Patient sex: M
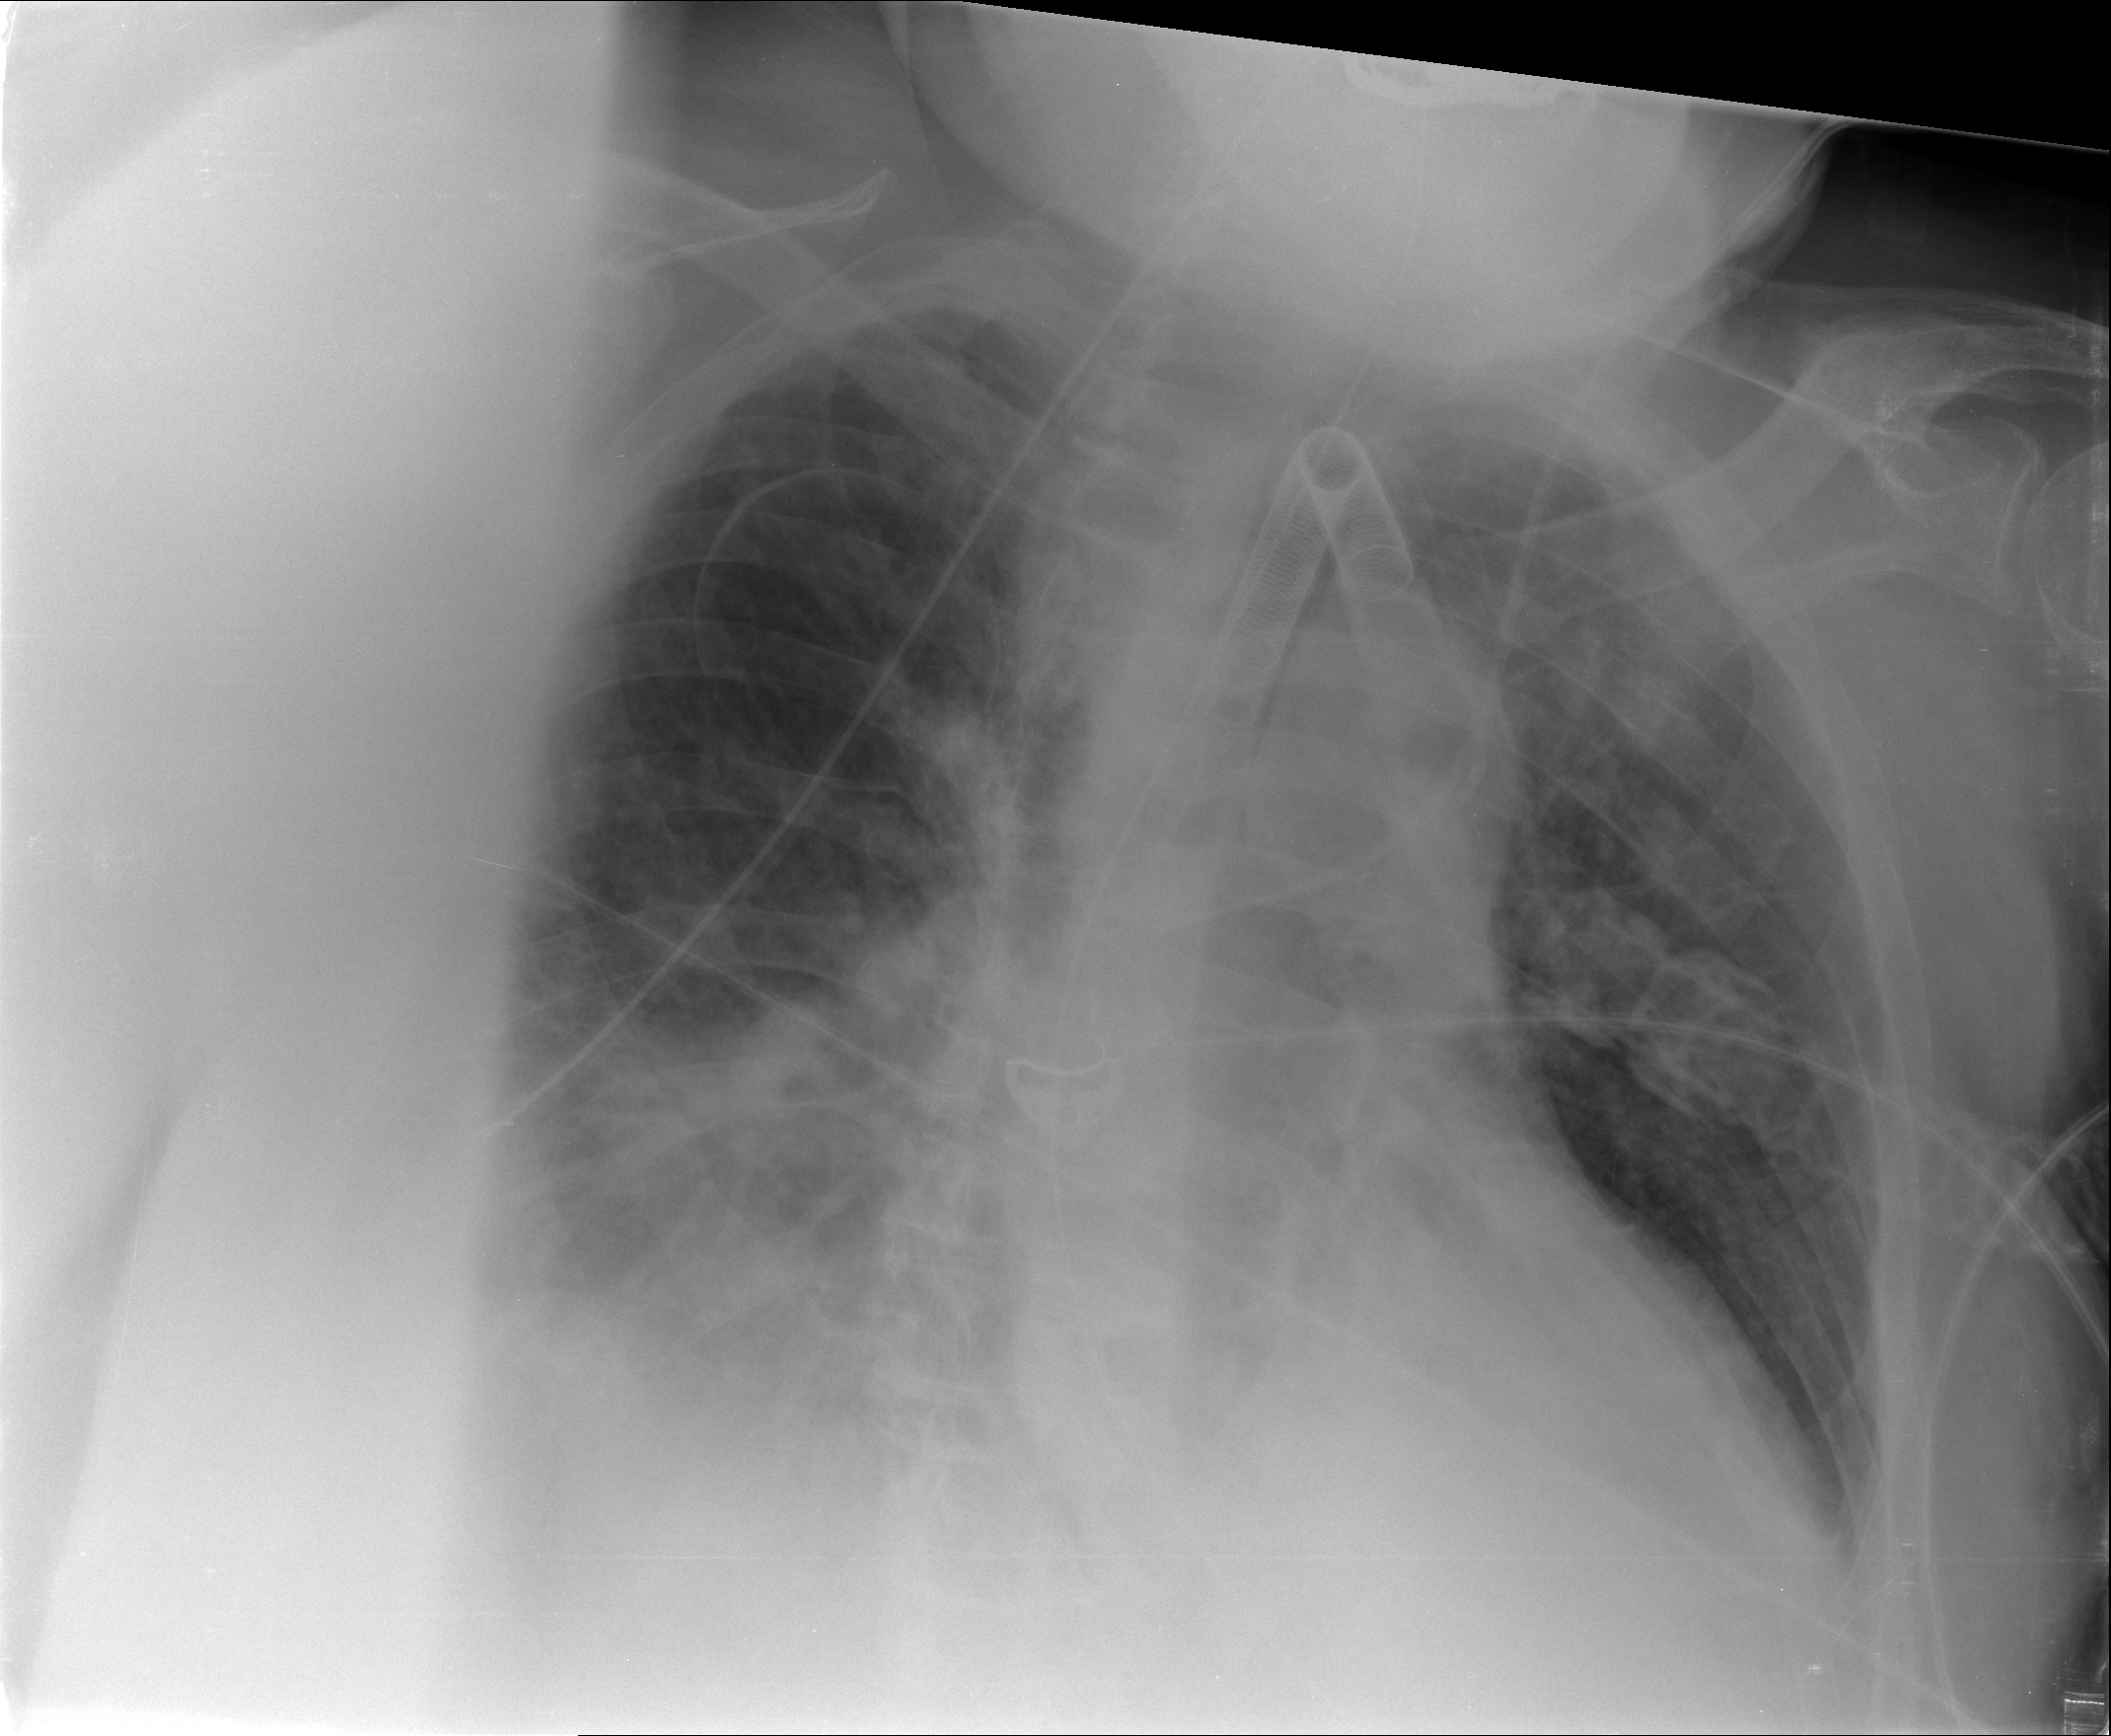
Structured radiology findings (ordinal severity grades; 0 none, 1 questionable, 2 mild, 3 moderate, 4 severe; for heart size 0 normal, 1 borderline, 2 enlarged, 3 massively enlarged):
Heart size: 0
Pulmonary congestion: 2
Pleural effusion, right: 2
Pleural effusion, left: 1
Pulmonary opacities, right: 2
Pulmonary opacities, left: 0
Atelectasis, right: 0
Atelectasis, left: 0